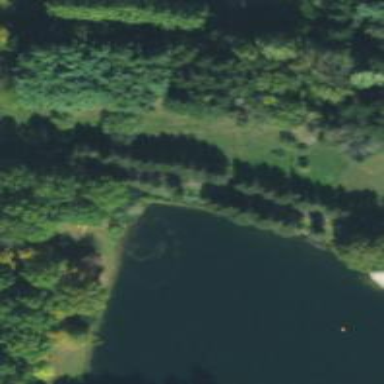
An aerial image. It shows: Pond with natural water.